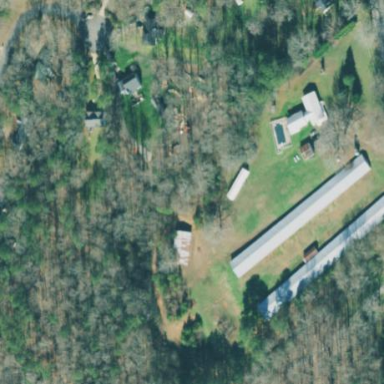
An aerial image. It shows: Farm.